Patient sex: M
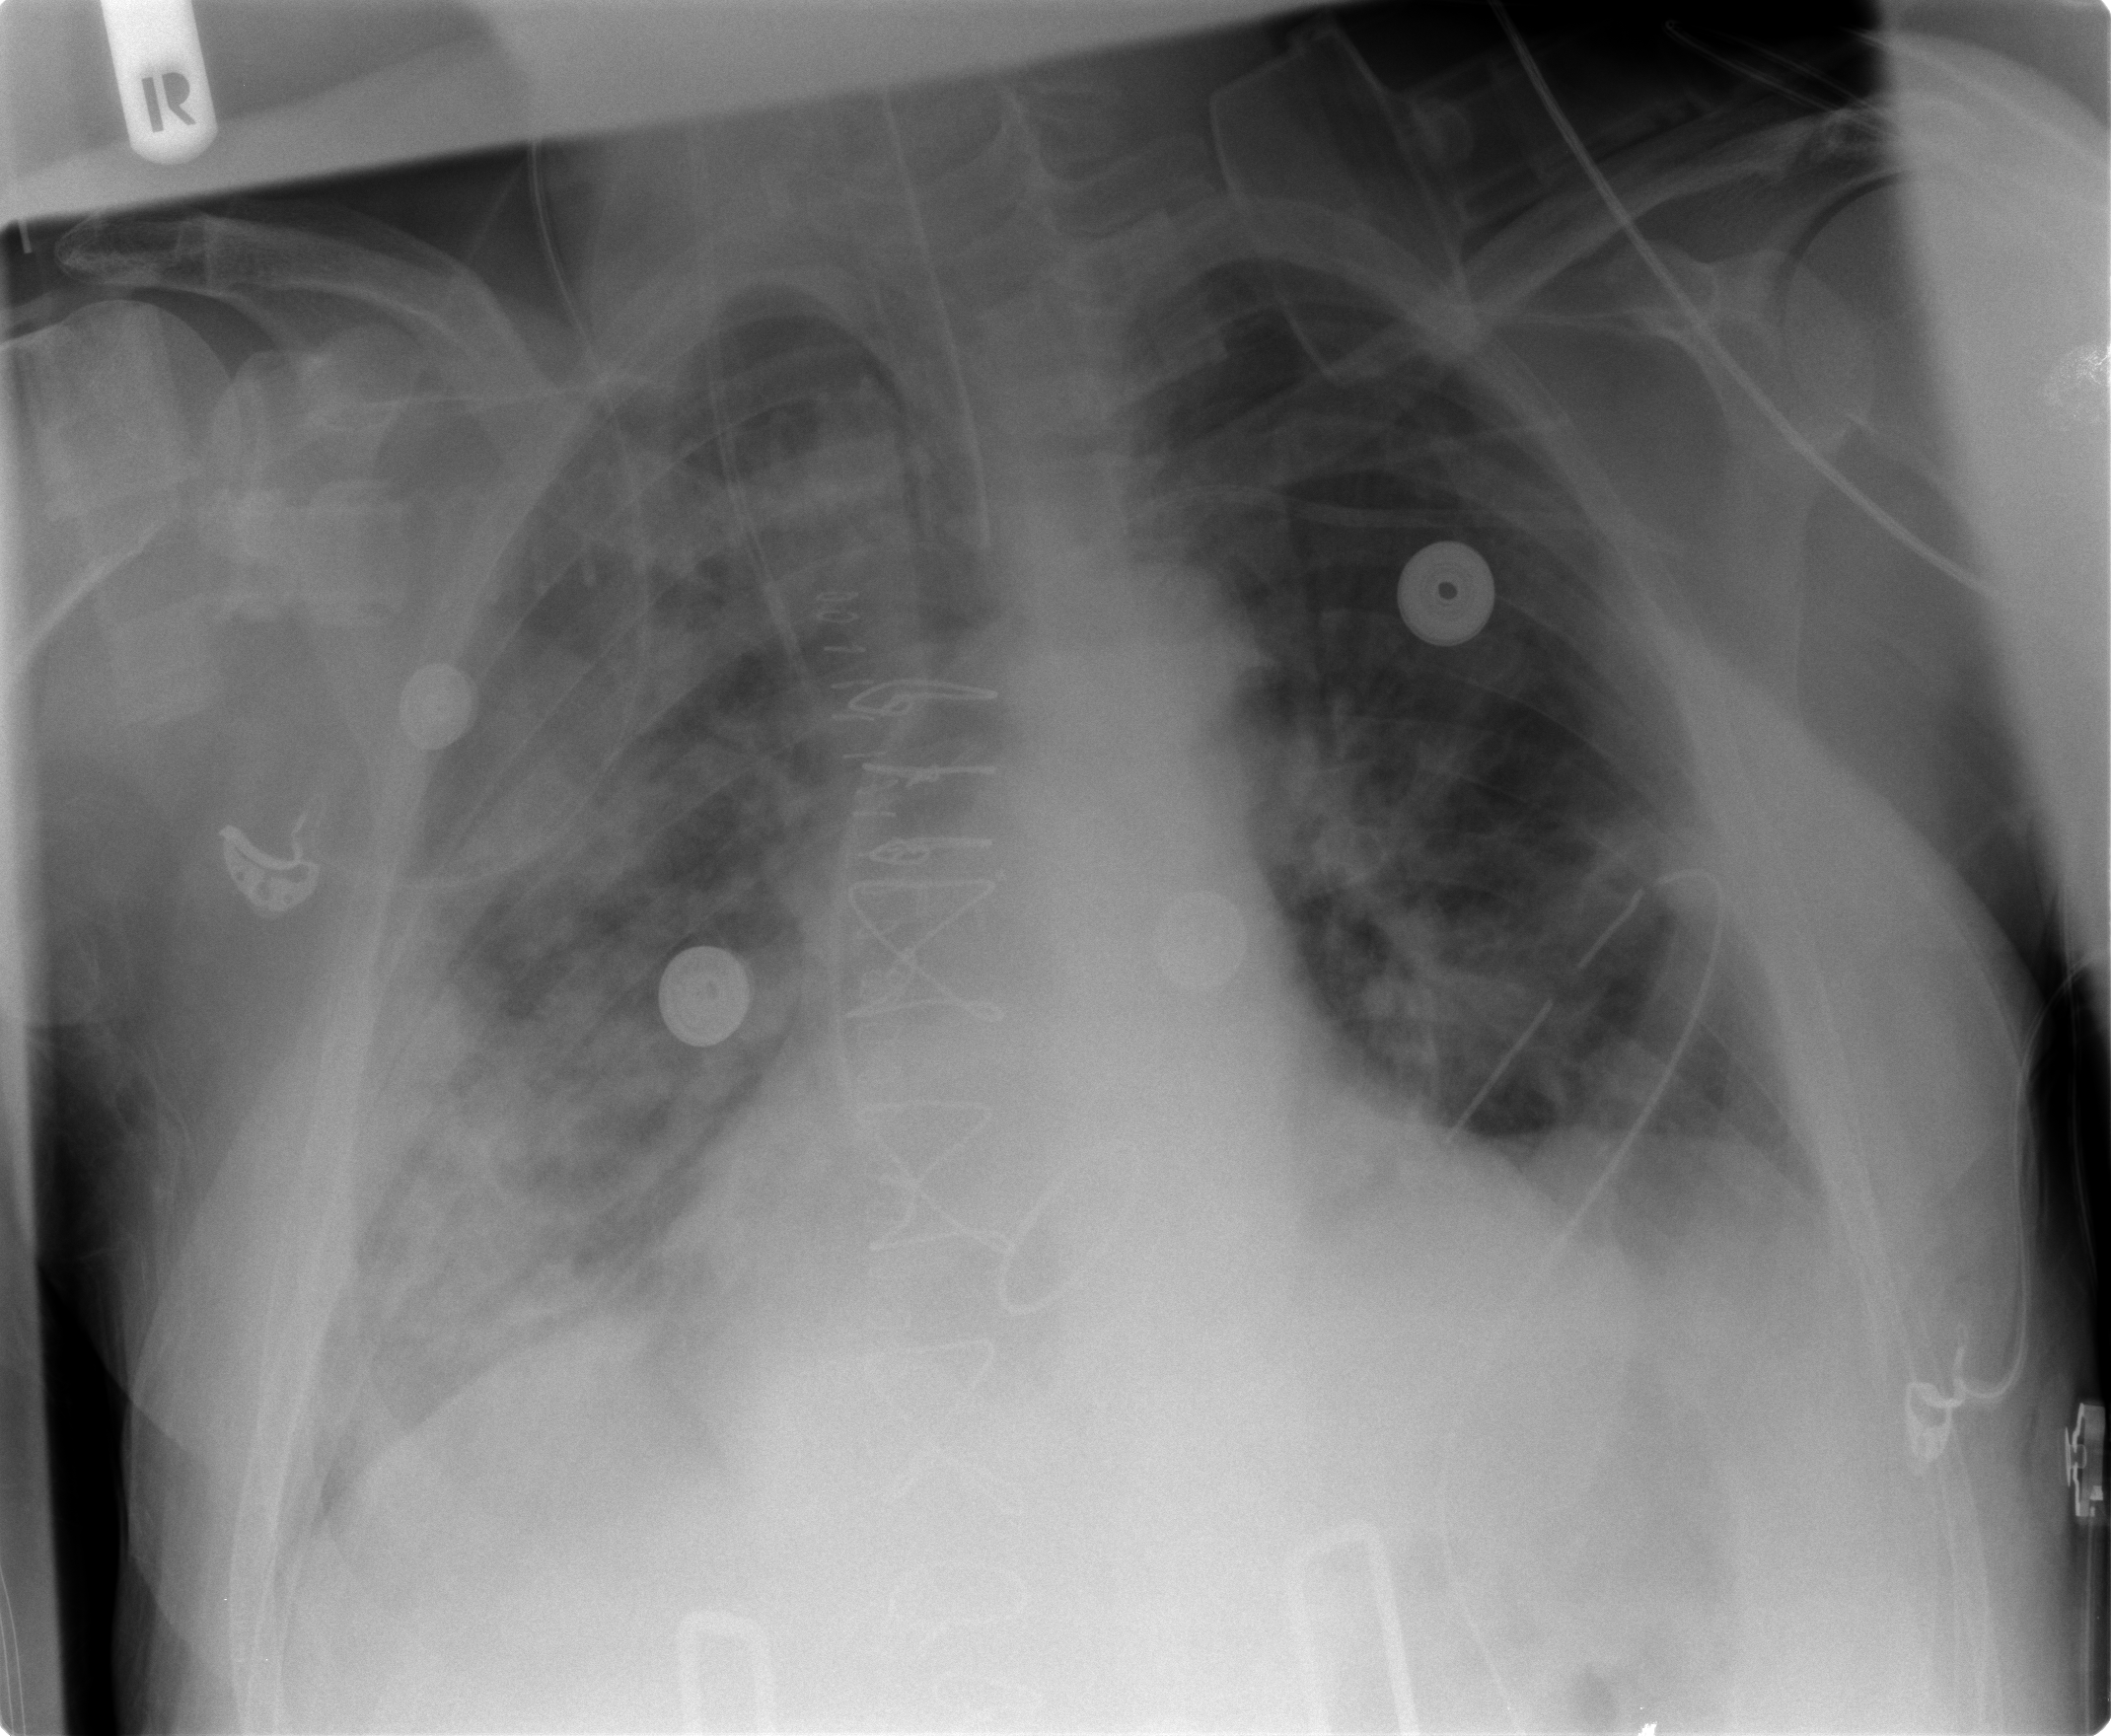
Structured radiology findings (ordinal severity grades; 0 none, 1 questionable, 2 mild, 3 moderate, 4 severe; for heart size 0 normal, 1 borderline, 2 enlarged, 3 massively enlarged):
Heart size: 2
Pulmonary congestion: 0
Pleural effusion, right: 1
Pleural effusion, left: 0
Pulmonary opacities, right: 3
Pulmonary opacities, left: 3
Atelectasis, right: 2
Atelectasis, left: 2